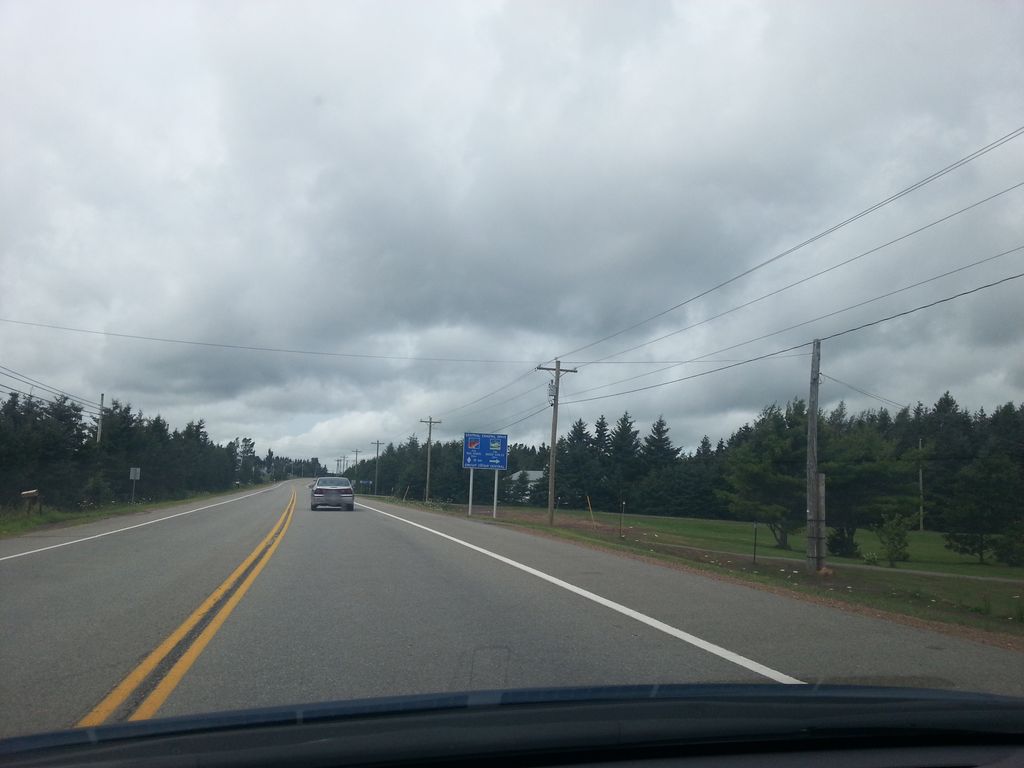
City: charlottetown